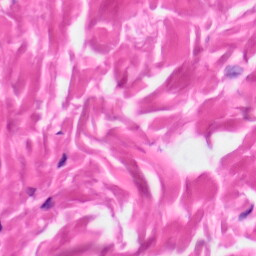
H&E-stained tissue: Skin